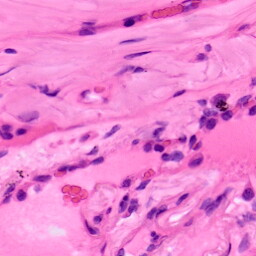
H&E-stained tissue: Lung